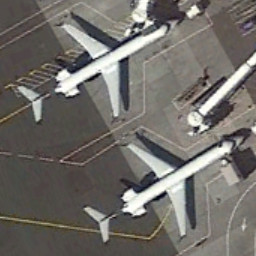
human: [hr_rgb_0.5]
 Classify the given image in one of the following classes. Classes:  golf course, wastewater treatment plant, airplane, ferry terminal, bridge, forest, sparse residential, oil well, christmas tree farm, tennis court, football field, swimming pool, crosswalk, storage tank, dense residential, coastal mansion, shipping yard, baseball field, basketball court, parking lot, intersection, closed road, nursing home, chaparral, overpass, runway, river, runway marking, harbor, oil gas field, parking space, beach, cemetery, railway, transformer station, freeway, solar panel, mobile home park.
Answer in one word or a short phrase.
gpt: airplane